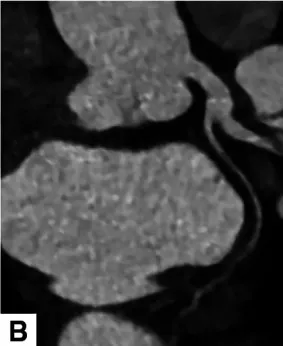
Left circumflex artery.
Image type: radiology (ct)